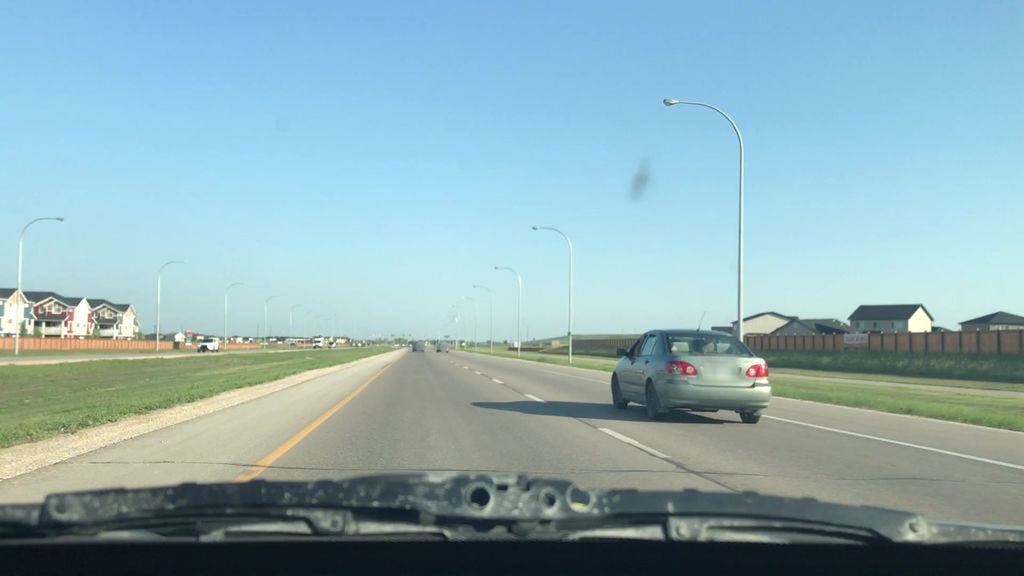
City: winnipeg